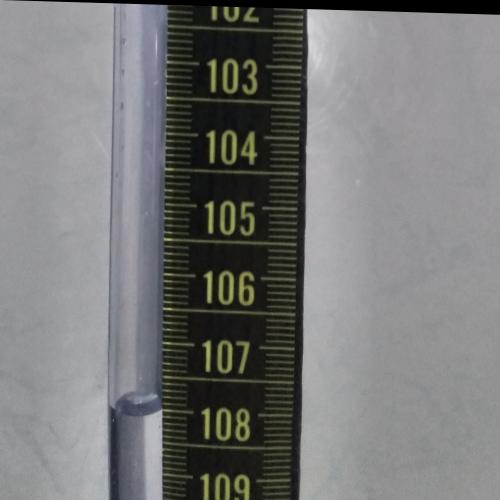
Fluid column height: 108.0 cm